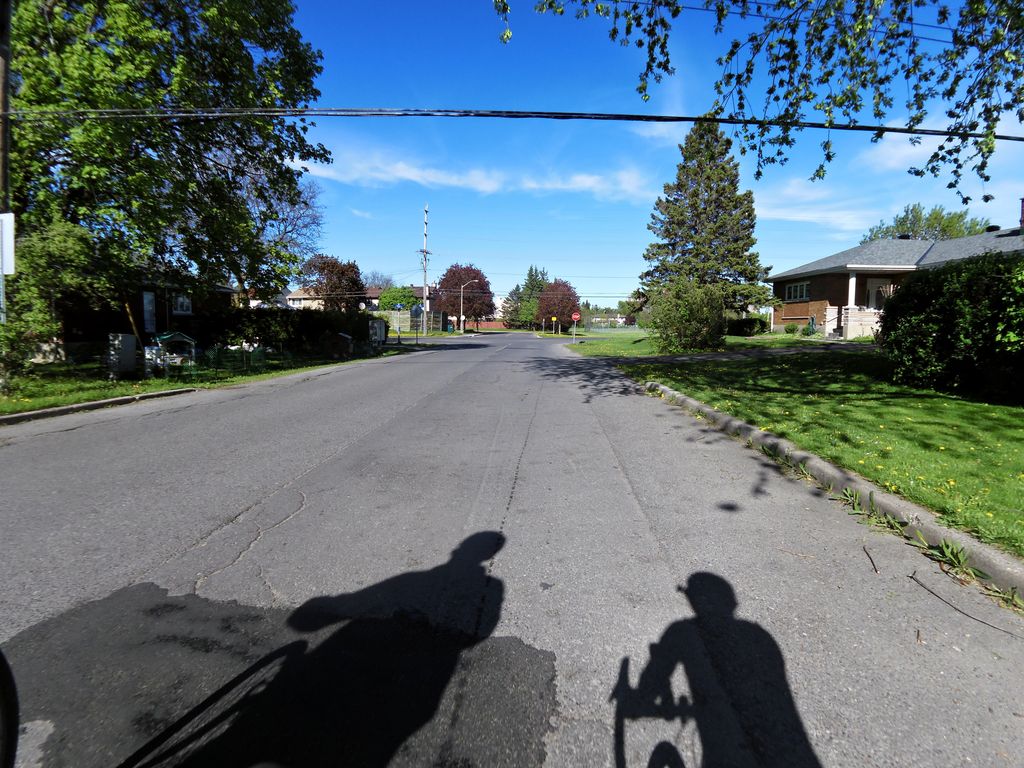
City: ottawa-gatineau